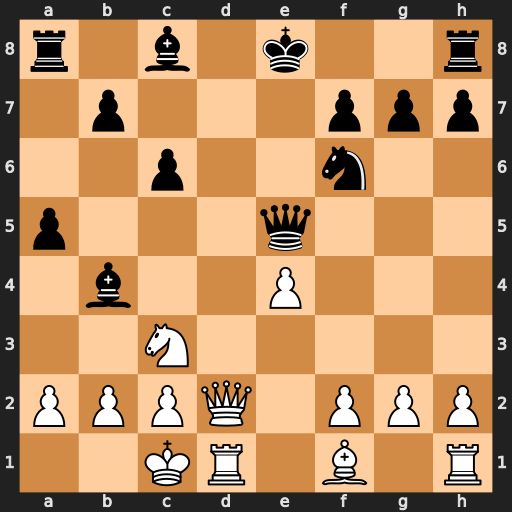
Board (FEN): r1b1k2r/1p3ppp/2p2n2/p3q3/1b2P3/2N5/PPPQ1PPP/2KR1B1R
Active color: w
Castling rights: kq
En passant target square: -
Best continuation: Qd8#